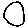
Label: circle